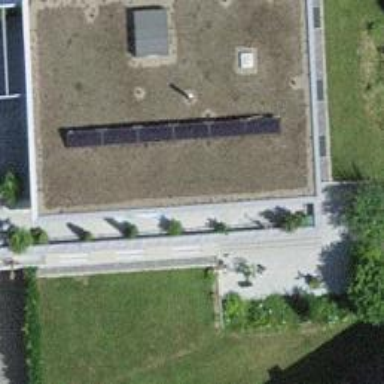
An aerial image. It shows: Solar power generator using photovoltaic method with solar photovoltaic panel types.